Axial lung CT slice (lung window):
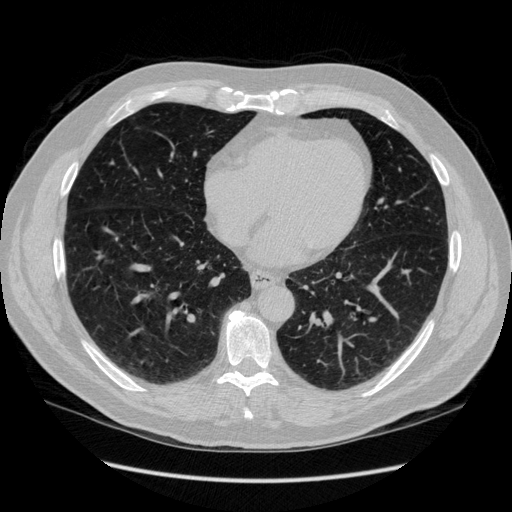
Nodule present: no